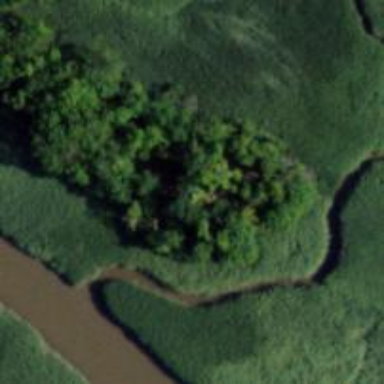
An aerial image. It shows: Swampy wetland area.